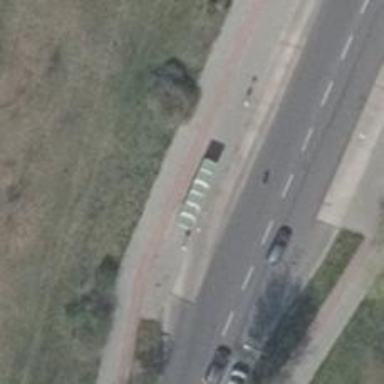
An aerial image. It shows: Public transport shelter.